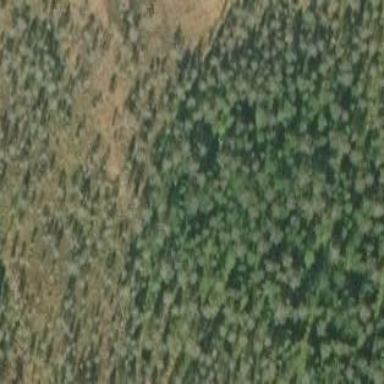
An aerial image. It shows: Woodland with needle-leaved trees.